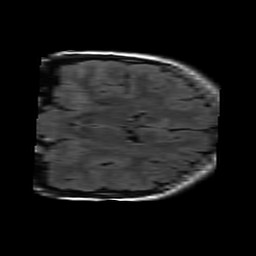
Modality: FLAIR
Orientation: coronal
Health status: ill
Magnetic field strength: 3 T